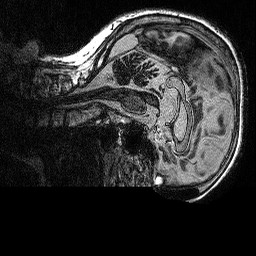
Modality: MP2RAGE
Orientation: sagittal
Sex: female
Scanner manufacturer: siemens
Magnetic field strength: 3 T
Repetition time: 5 s
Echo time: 0.00292 s